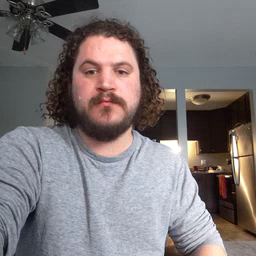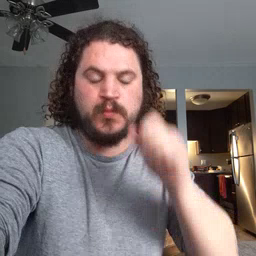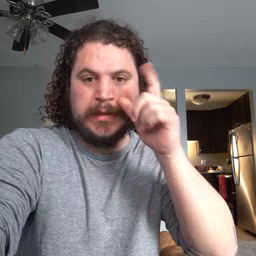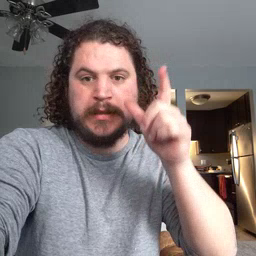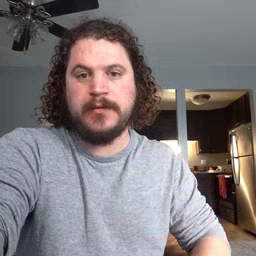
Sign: awake